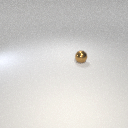
small brown metal sphere